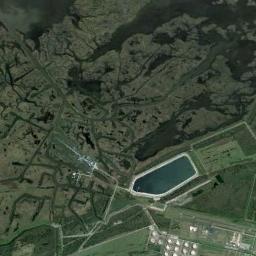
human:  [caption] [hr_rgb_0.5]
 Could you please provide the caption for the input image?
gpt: The wetland consists of green plants and water .

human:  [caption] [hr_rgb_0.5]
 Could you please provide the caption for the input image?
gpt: Half of the area in this wetland is bare land .

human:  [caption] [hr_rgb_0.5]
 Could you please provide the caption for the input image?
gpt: There are many different areas of water surrounded by wetlands .

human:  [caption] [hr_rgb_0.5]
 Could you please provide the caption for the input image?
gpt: There are large areas of mixed dark green and light green plants on the lake in a wetland  There are many farmland by the wetland and there are many buildings by the farmland .

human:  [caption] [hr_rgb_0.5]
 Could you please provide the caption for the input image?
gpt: There are some green meadows beside the wetland .